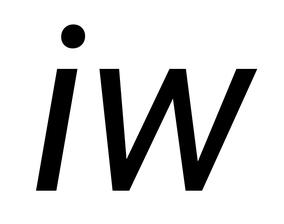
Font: Roboto-Italic_Italic